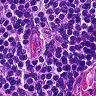
Metastatic tissue present: no